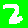
Digit: 2